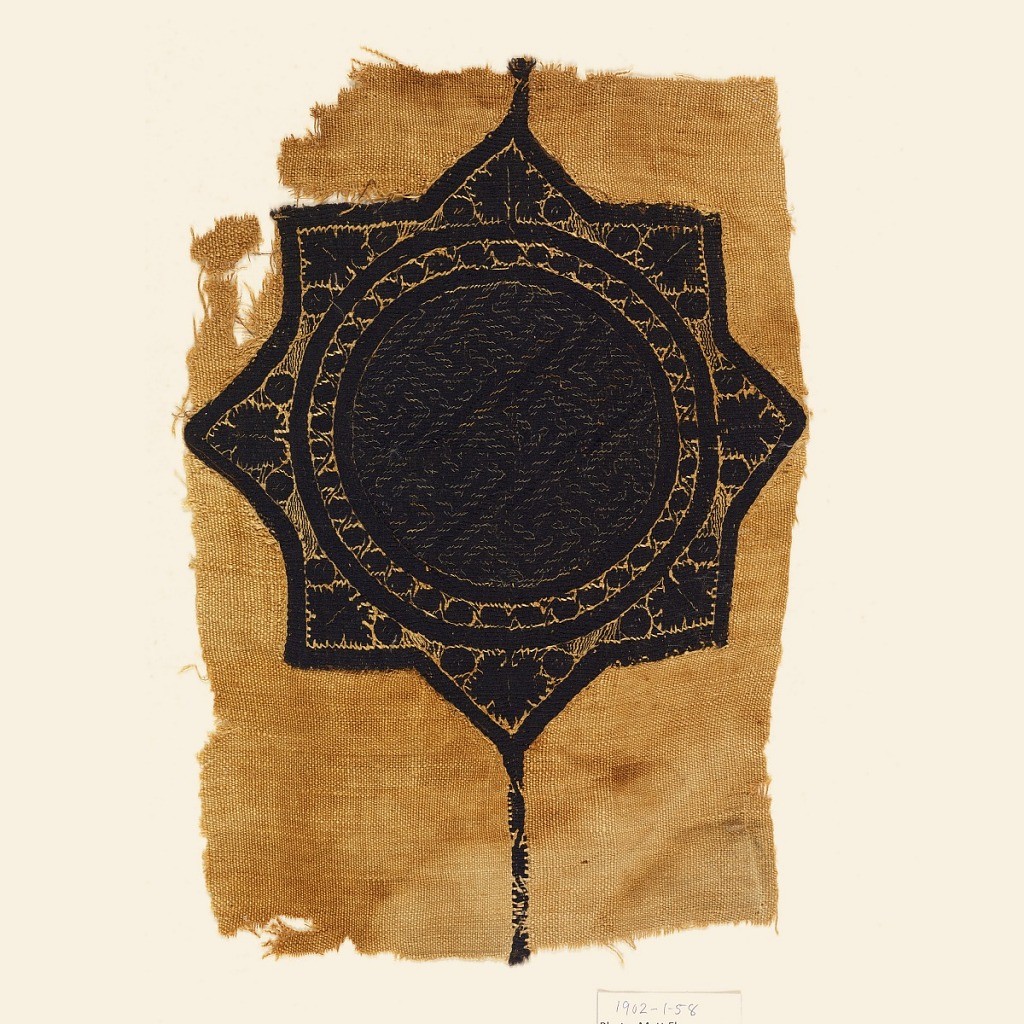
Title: Medallion
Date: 3rd–4th century
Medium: Warp; S-spun linen, Wefts; S-spun linen, S-spun wool, Technique; slit tapestry with supplementary weft wrapping.
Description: A circle with a maze pattern in the center of an eight pointed star. Black on off-white ground.